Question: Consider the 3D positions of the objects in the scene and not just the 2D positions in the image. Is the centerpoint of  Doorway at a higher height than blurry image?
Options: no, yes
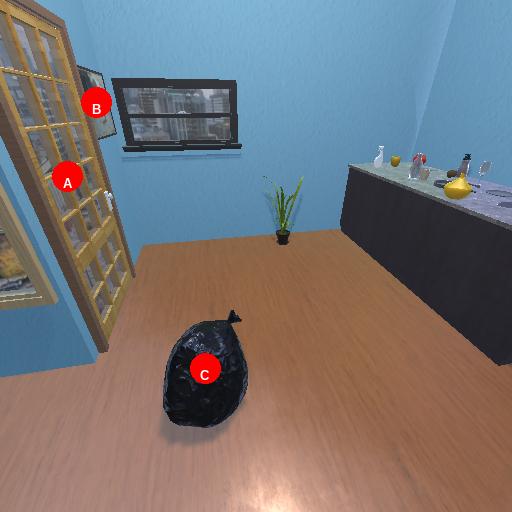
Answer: no